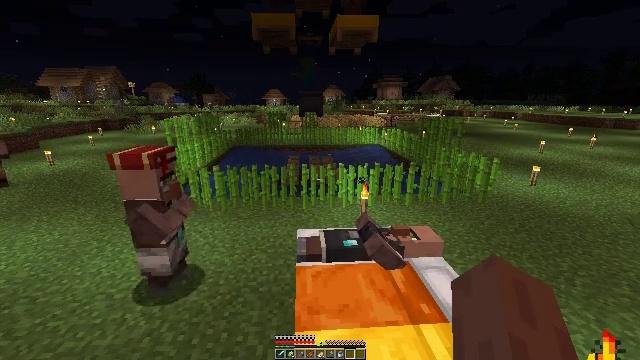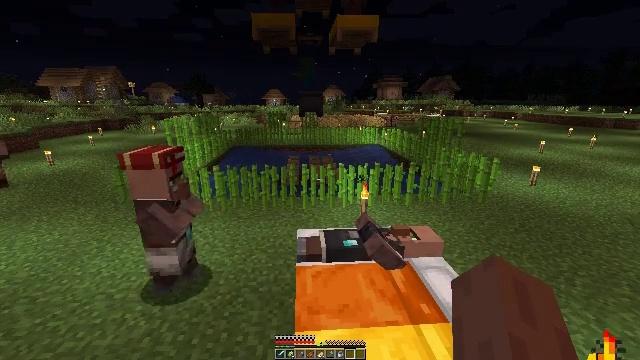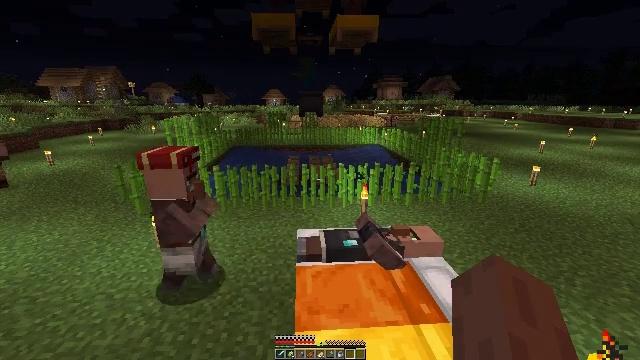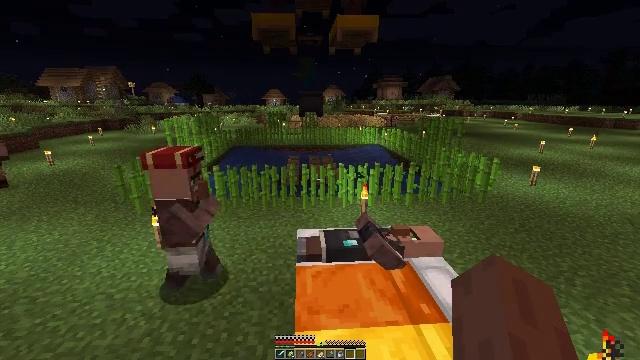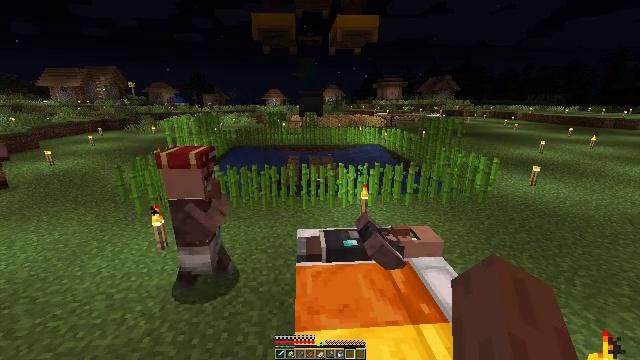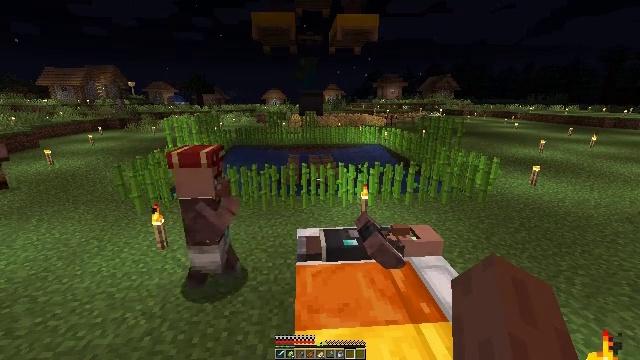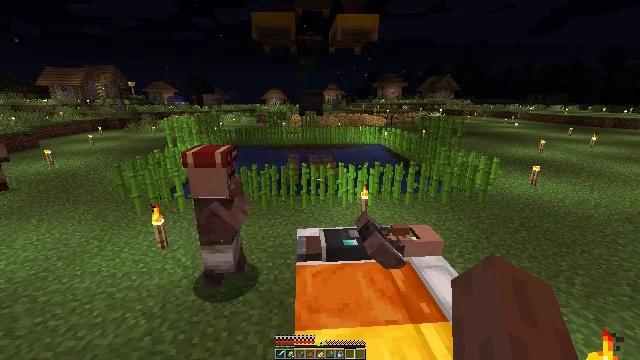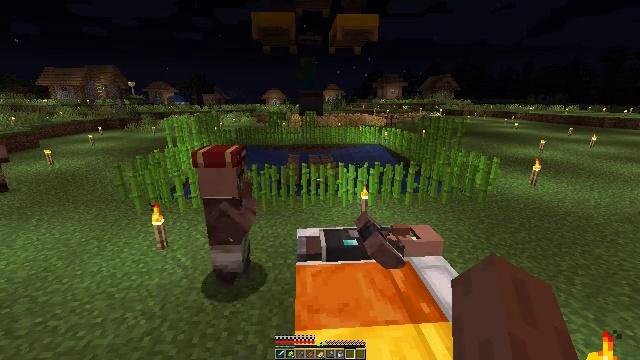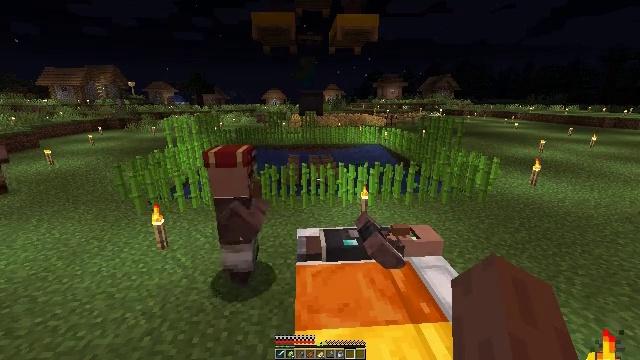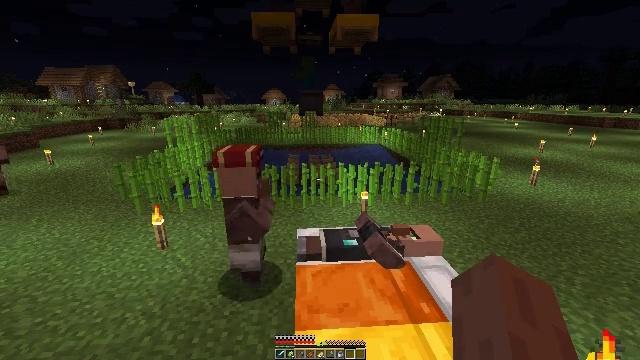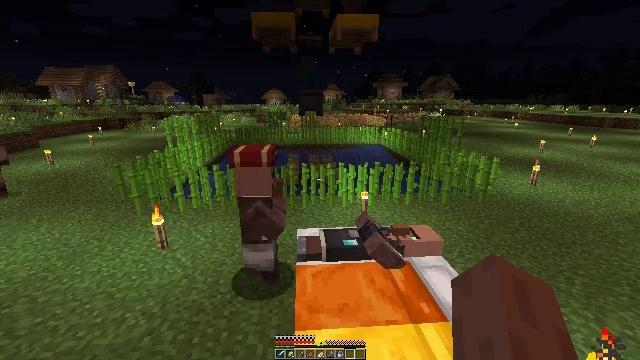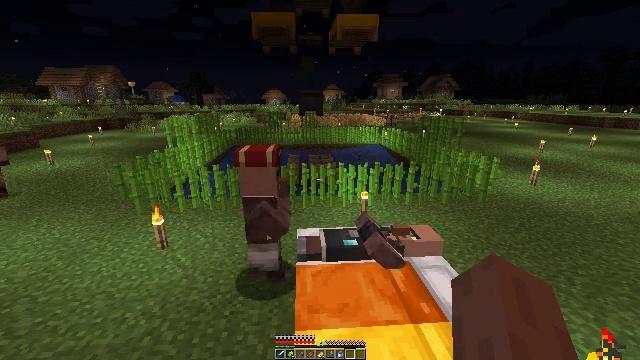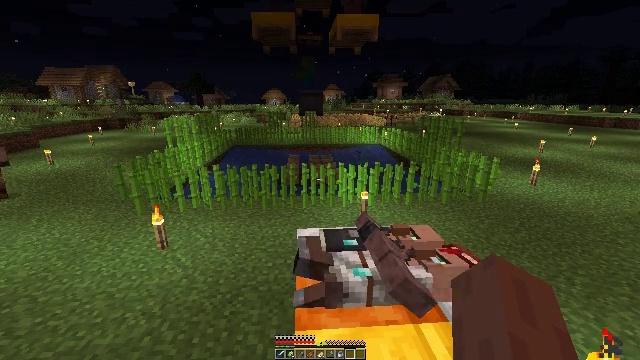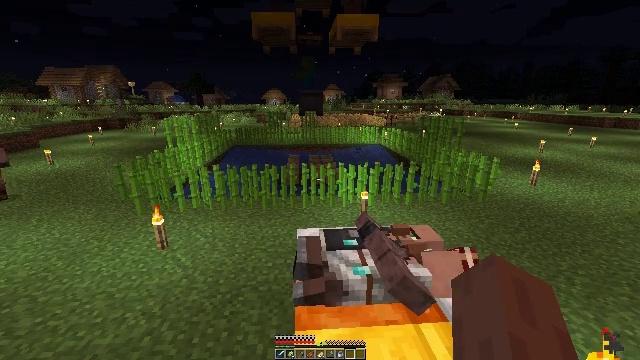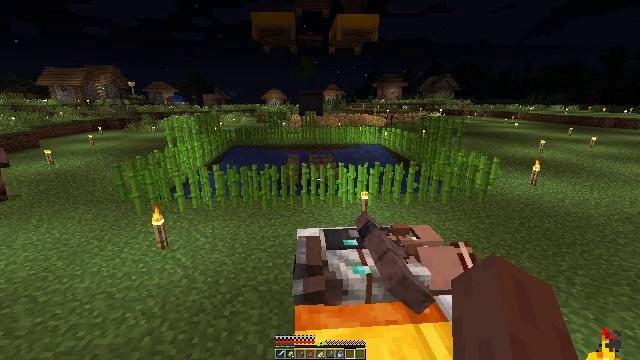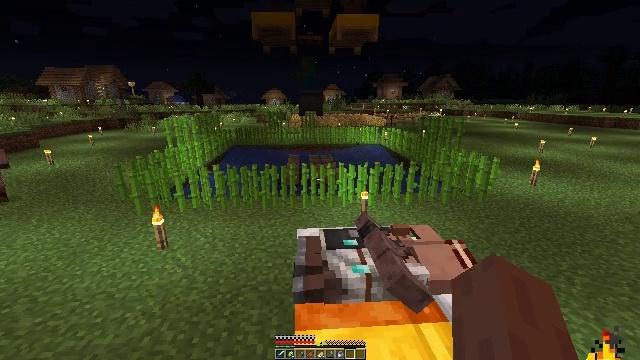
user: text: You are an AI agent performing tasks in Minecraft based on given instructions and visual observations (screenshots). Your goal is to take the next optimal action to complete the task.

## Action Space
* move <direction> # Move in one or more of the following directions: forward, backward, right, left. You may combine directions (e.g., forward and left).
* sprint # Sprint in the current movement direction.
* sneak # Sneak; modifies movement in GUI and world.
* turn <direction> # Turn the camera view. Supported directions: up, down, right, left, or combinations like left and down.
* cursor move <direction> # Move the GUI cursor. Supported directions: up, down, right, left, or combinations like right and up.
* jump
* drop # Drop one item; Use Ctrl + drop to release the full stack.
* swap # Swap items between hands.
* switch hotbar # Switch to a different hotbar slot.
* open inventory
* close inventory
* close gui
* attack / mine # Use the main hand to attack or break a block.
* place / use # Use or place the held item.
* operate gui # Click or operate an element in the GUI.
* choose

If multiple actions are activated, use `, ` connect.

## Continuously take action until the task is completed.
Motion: motion action
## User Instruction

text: Break the white bed to relocate it.
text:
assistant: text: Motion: no_op
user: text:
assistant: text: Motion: no_op
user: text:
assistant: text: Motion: no_op
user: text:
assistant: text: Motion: no_op
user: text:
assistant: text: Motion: no_op
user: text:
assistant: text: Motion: no_op
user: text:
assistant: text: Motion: no_op
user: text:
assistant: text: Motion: no_op
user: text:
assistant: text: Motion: no_op
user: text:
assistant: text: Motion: no_op
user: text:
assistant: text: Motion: no_op
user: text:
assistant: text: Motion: no_op
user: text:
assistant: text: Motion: no_op
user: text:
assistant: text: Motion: no_op
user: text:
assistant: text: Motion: no_op
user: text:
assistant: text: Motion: no_op
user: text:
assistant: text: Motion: no_op
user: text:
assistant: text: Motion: no_op
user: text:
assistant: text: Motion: no_op
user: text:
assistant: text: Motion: no_op
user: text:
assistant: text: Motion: no_op
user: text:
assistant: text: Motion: no_op
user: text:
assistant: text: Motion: no_op
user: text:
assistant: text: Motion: no_op
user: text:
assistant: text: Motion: no_op
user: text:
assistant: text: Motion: no_op
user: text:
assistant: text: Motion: no_op
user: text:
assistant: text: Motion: no_op
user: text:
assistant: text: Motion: no_op
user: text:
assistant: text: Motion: no_op